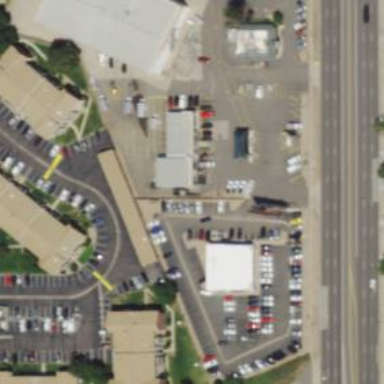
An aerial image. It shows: Car rental service.